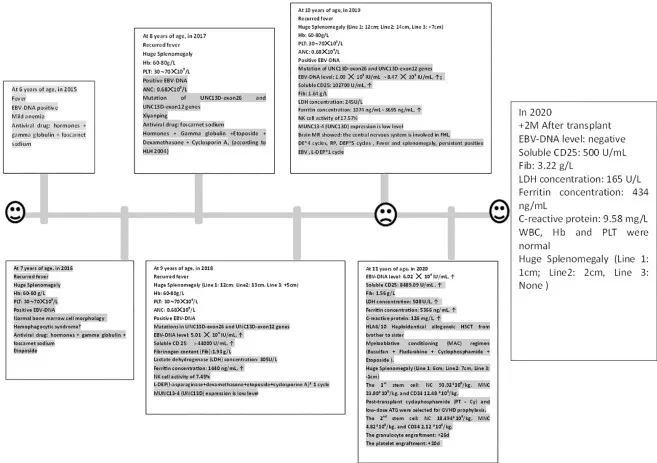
The clinical course and peripheral blood counts of the case. The horizontal axis shows the time course of this case, with one scale representing 1 year. Hb, Hemoglobin; Plt, Platelet count; ANC, Absolute neutrophil count;. : Beyond the normal upper limit. RP: The patient got complete remission after DE 2 cycles; but she was relapsed after the fourth cycle.
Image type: chart (chart)